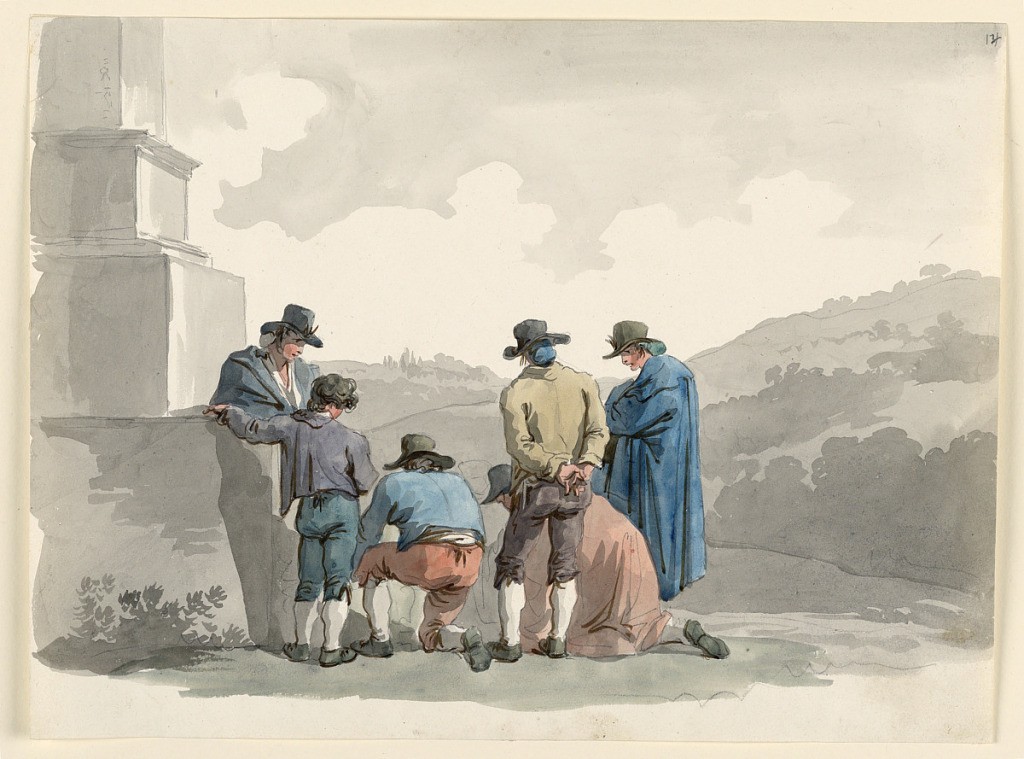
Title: Playing With Money
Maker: Bartolomeo Pinelli, Italian, 1781–1835
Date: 1807–08
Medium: Pen and gray ink with watercolor and black chalk on off-white wove paper
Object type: Drawing
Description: Seven men and boys, similar poses plate 14, loc. cit., are shown against a hilly background.